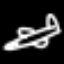
Label: airplane